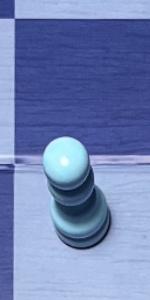
Label: Pawn_White